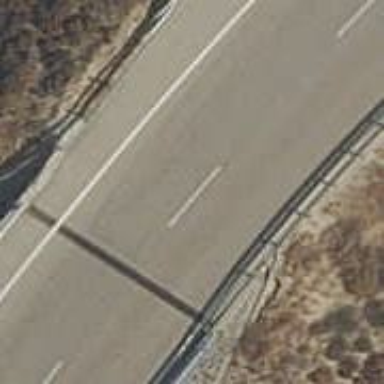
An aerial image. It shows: Motorway link.